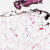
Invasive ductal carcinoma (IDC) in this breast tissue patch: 0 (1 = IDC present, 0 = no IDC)